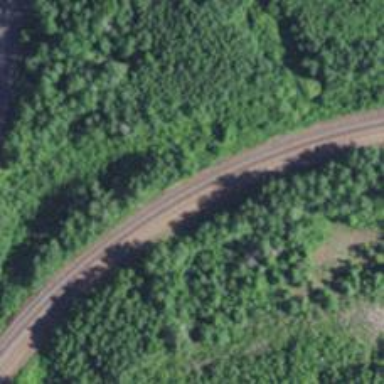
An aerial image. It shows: Railway track.